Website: crate-barrel
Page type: address-validator
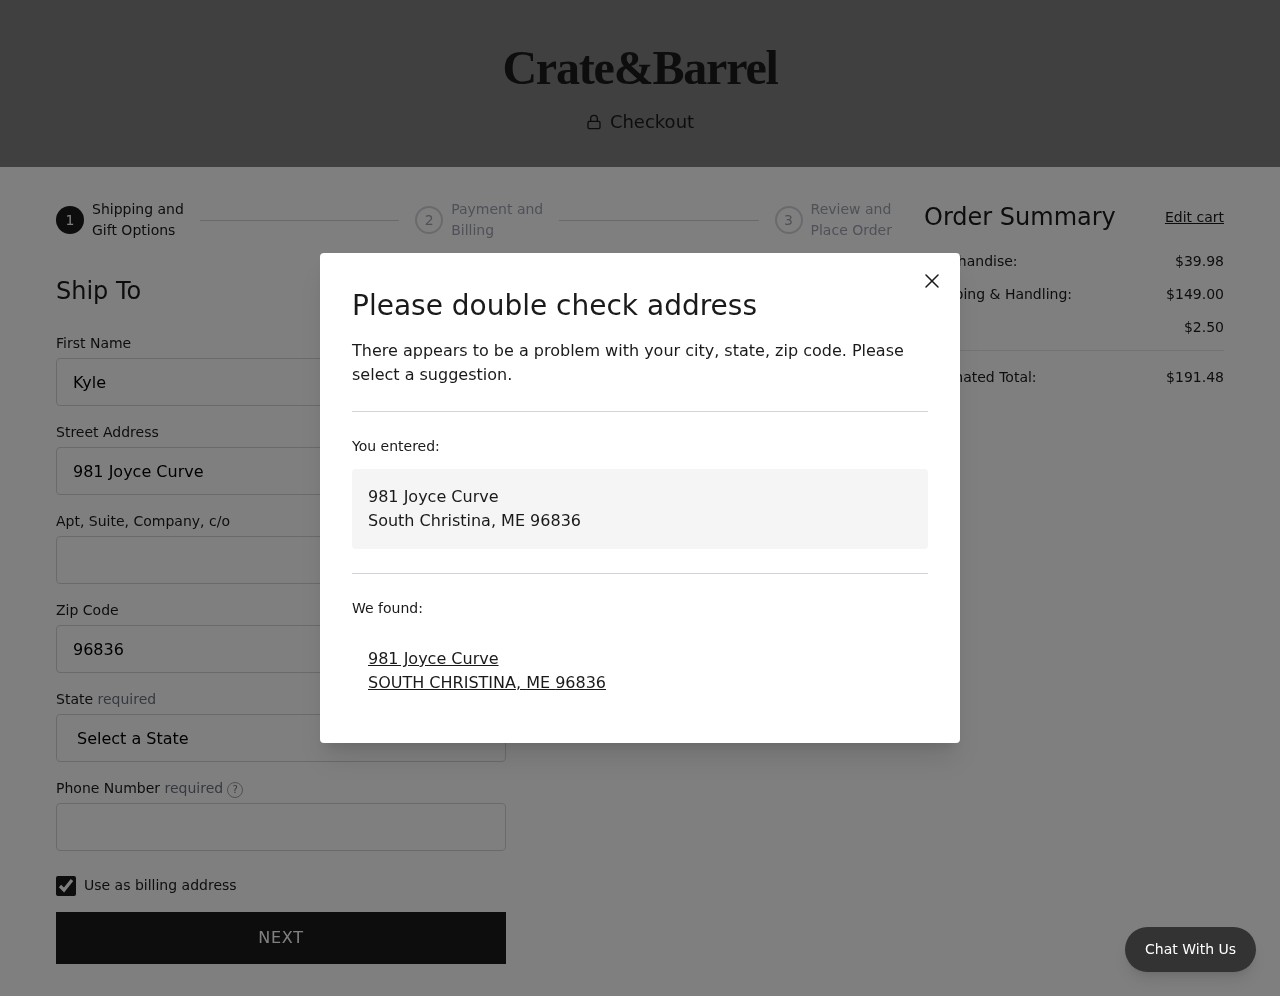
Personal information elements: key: PII_CITY
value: South Christina
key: PII_CITY
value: SOUTH CHRISTINA
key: PII_FIRSTNAME
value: Kyle
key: PII_PHONE
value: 8888527403
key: PII_POSTCODE
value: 96836
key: PII_STATE
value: Maine
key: PII_STATE_ABBR
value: ME
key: PII_STREET
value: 981 Joyce Curve
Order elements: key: ORDER_SUBTOTAL
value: $39.98
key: ORDER_SHIPPING_COST
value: $149.00
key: ORDER_TAX
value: $2.50
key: ORDER_TOTAL
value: $191.48